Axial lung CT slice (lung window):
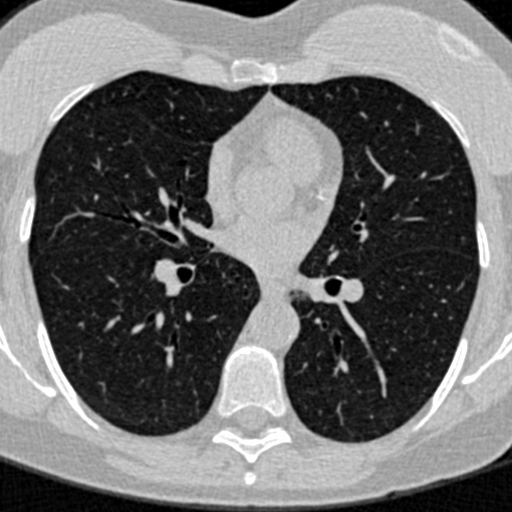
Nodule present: no